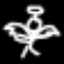
Label: angel